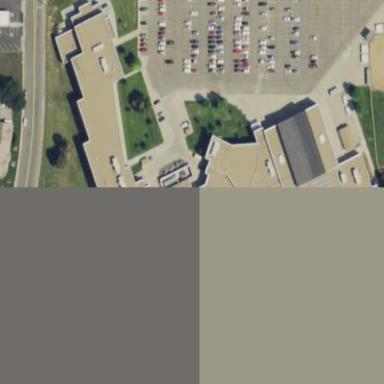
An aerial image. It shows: School building.